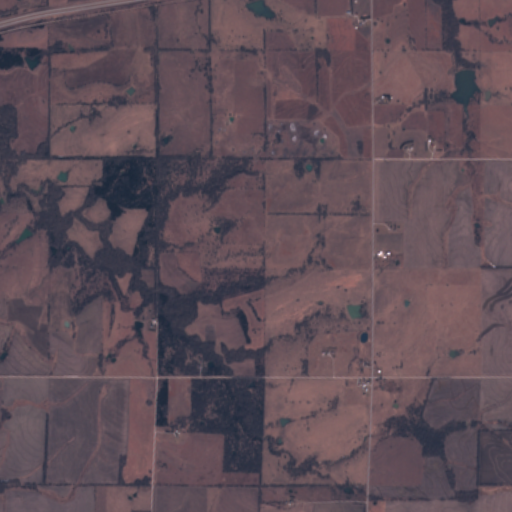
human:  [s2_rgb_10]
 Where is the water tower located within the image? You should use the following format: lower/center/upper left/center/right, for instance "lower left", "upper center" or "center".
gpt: The water tower is located in the lower right of the image.
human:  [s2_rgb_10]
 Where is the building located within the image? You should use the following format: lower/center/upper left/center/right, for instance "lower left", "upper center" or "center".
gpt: The building is located in the lower right of the image.
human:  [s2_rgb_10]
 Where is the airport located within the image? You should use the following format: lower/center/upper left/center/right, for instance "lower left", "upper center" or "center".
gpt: There is no airport in the image.